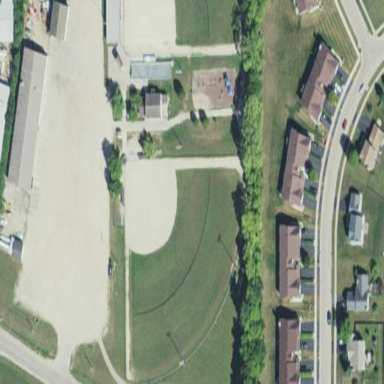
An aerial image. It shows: Softball pitch for leisure land activities.